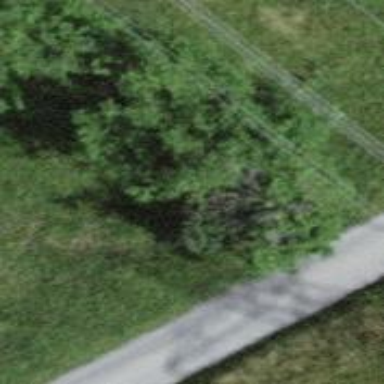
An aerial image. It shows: Broadleaved tree with lush leaves.